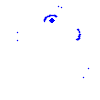
Particle: electron